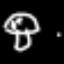
Label: mushroom